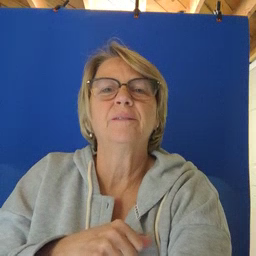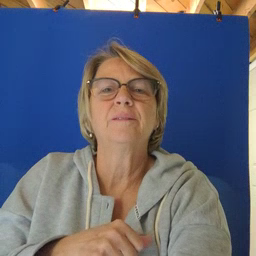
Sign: nuts